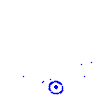
Particle: proton